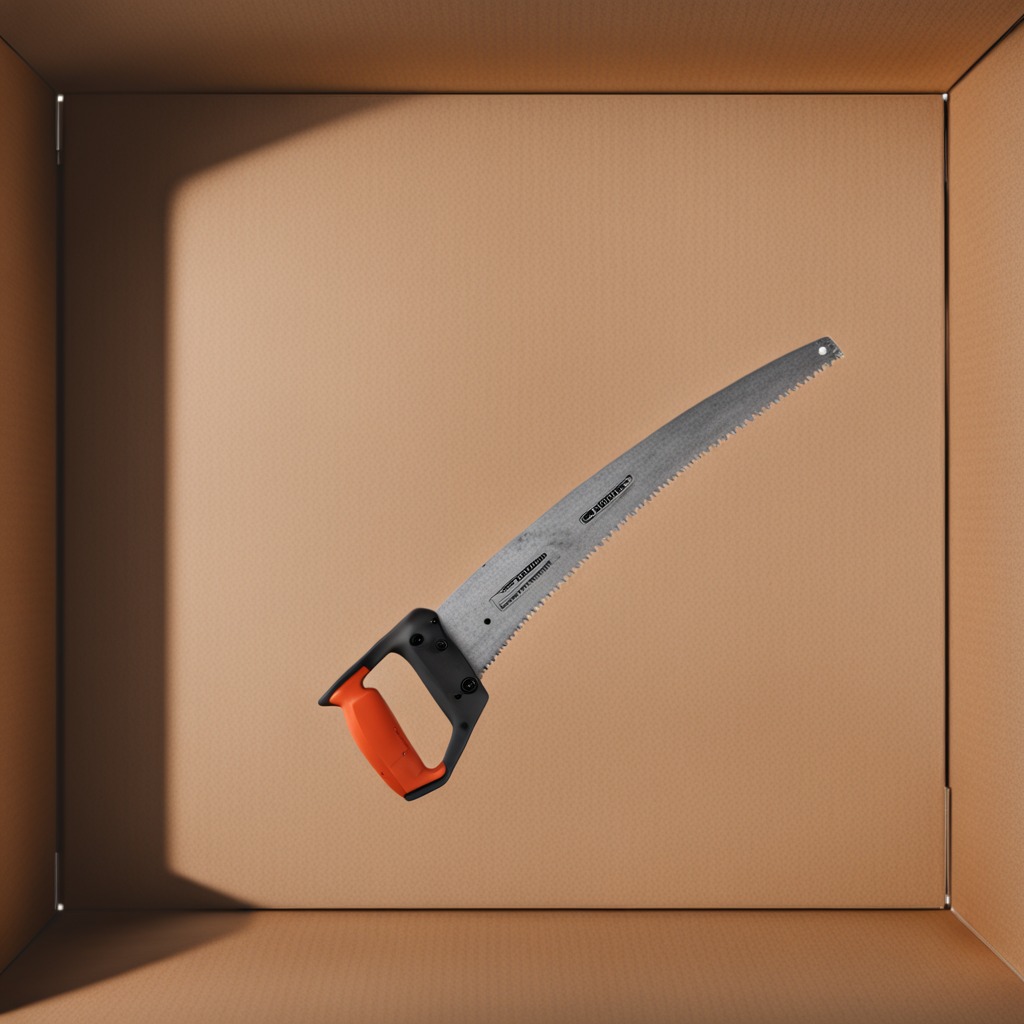
A metal saw is lying on a clean dry cardboard box surface in an outdoor workshop during daytime bright natural light soft shadows slightly creased but